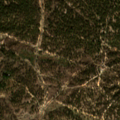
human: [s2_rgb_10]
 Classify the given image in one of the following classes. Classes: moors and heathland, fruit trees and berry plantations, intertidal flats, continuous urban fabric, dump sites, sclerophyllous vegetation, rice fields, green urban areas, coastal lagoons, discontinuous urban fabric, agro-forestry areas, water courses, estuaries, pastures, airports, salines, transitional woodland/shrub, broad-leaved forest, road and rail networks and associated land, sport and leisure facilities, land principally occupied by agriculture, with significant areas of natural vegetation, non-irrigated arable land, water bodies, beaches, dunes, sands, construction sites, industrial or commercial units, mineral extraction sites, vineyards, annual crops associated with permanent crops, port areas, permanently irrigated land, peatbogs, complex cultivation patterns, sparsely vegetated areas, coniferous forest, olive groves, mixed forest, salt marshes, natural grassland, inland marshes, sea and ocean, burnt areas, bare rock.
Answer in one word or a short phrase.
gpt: agro-forestry areas